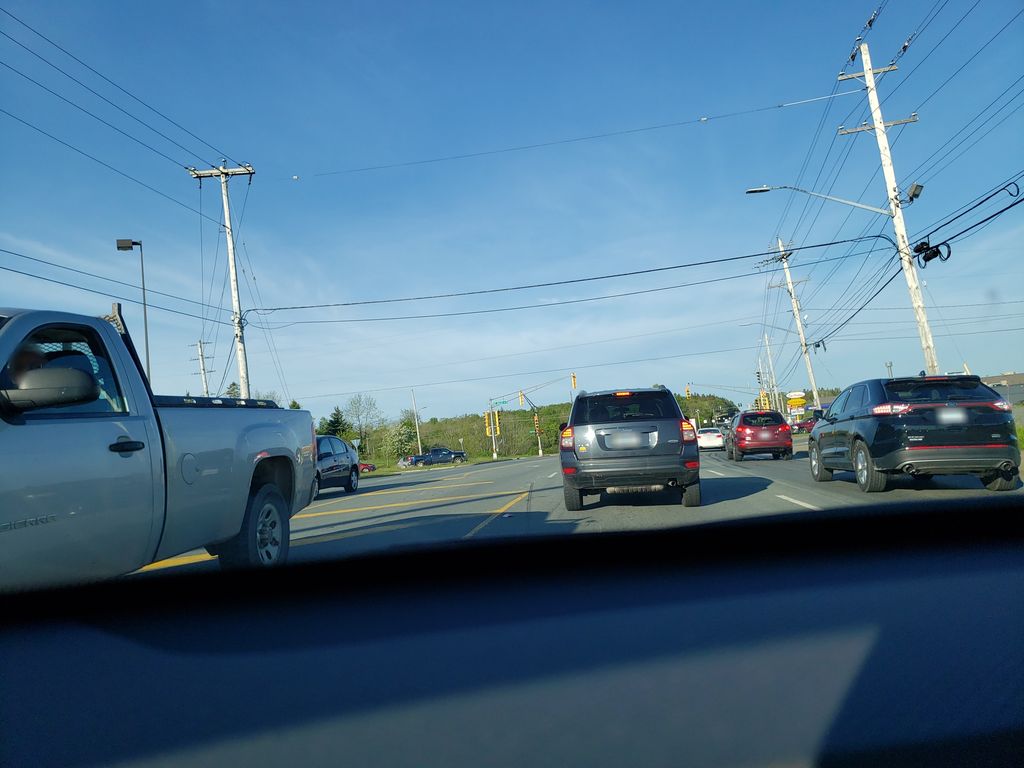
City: halifax